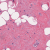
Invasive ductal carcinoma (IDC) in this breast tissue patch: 0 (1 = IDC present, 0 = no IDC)